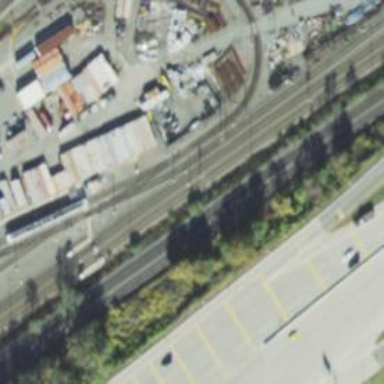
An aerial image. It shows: Light rail service yard with electrified contact lines.